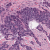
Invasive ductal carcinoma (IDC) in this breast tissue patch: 1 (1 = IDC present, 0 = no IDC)